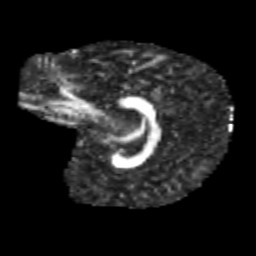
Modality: FA
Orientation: sagittal
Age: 11
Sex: male
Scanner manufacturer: siemens
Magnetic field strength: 3 T
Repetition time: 3.8 s
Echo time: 0.07 s